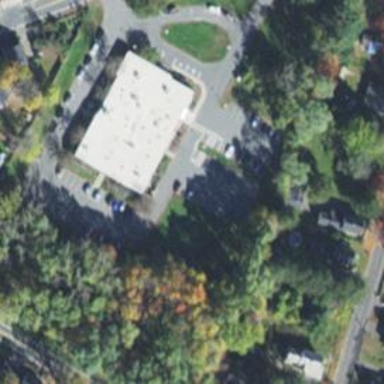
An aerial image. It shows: Veterinary facility.